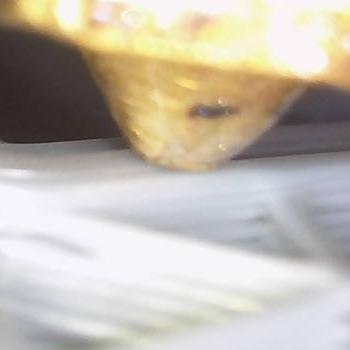
Flow rate: 162%